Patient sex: F
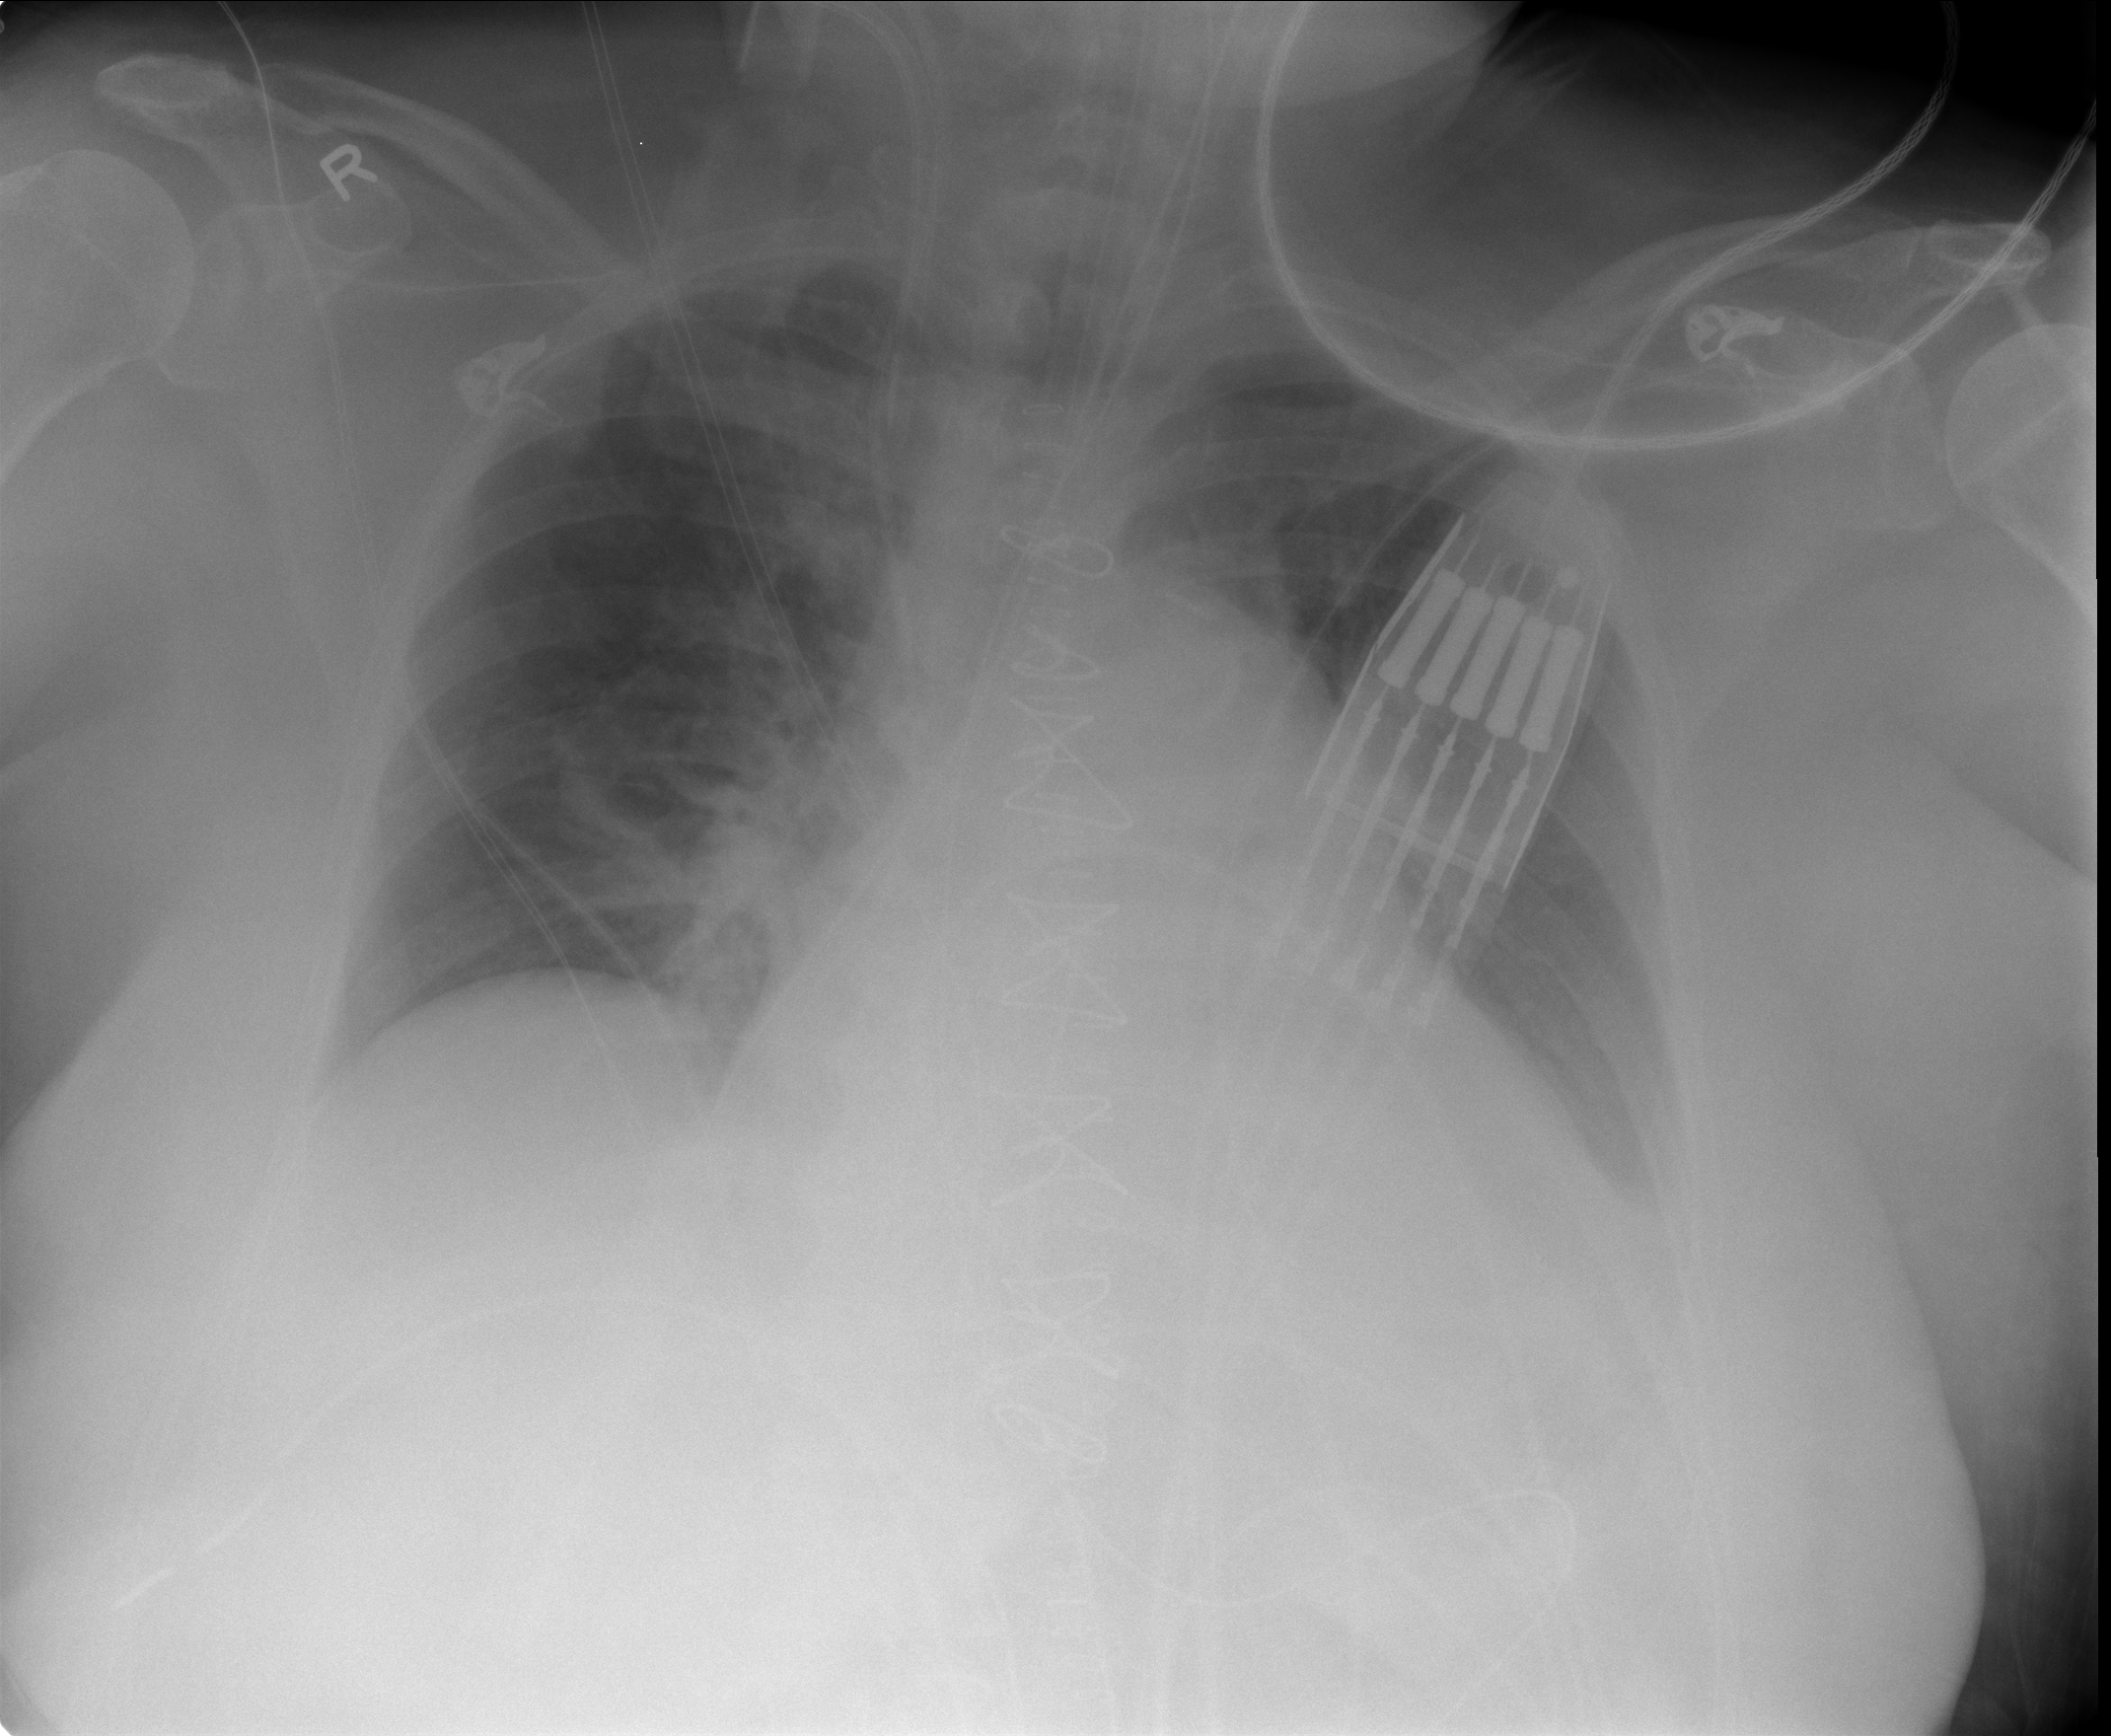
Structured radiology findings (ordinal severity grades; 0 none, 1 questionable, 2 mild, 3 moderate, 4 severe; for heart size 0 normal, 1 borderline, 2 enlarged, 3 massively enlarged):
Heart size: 2
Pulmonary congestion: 2
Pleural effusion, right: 0
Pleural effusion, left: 2
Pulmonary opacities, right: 0
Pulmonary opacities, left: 0
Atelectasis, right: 0
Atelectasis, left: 2